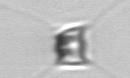
Label: Chaetoceros_similis